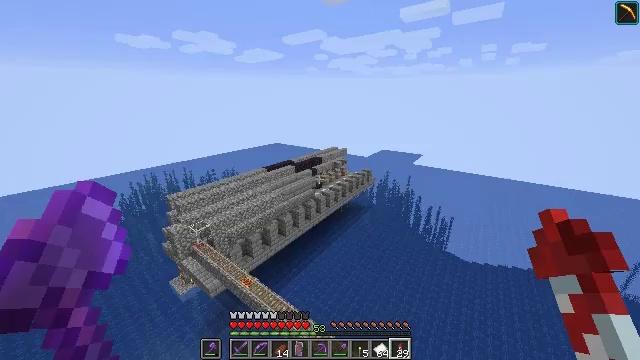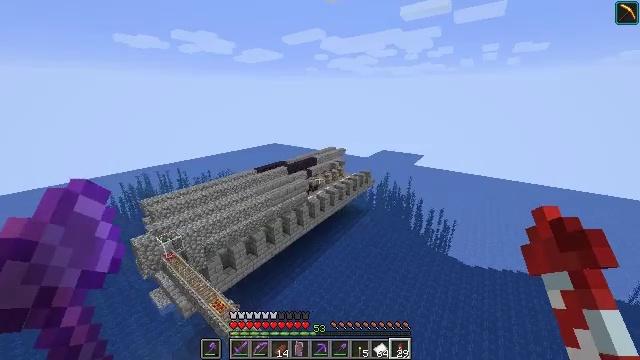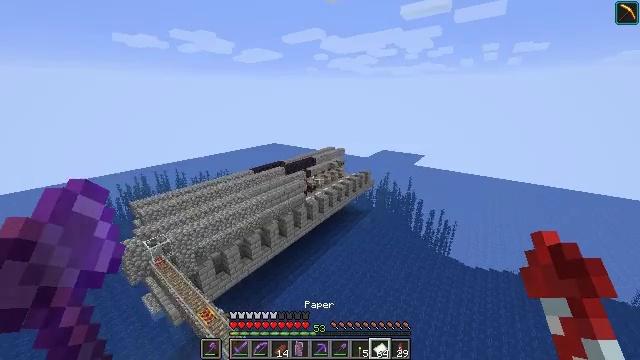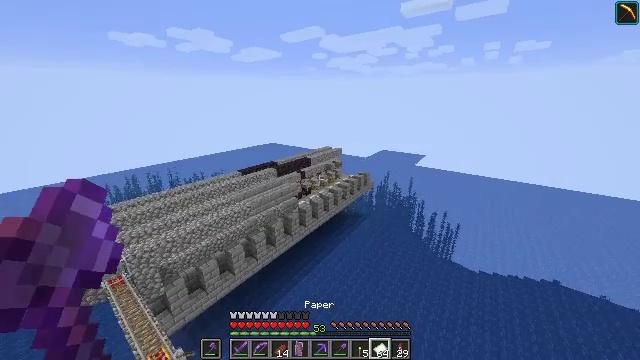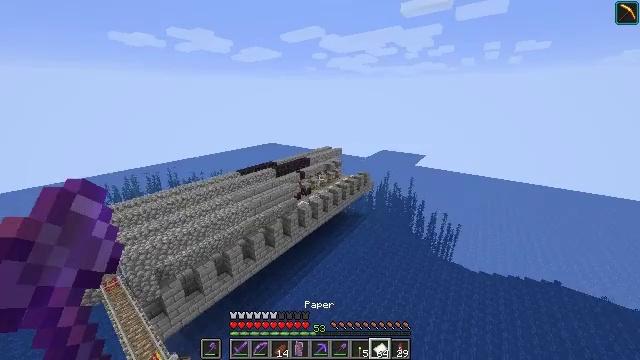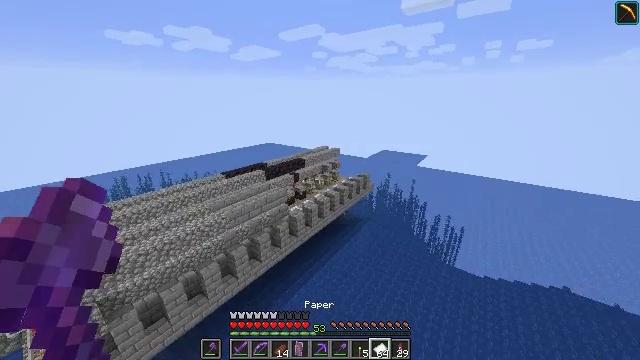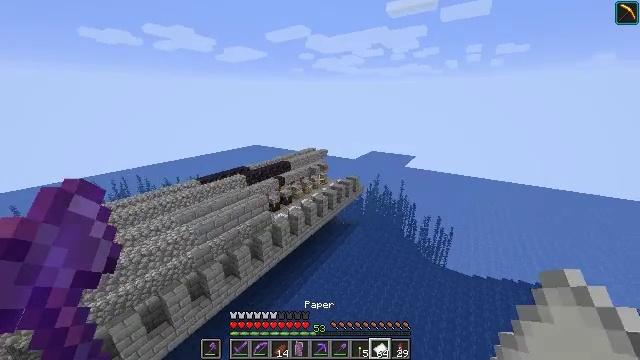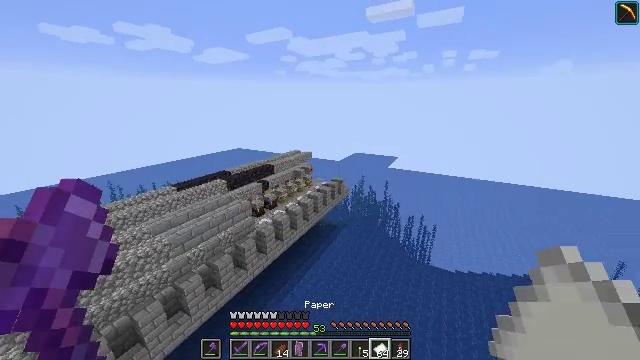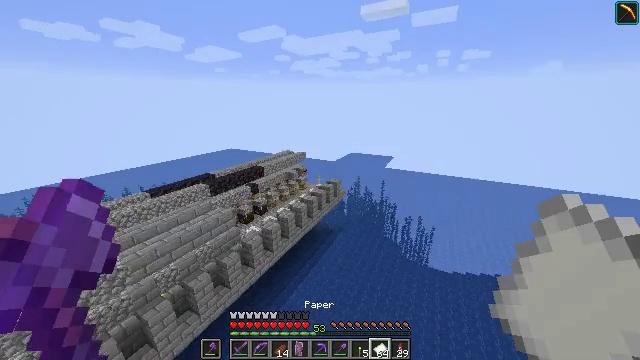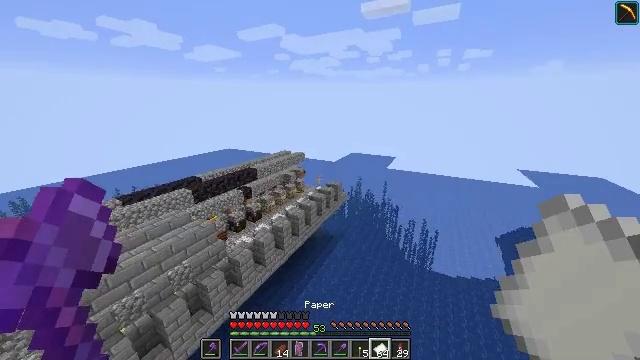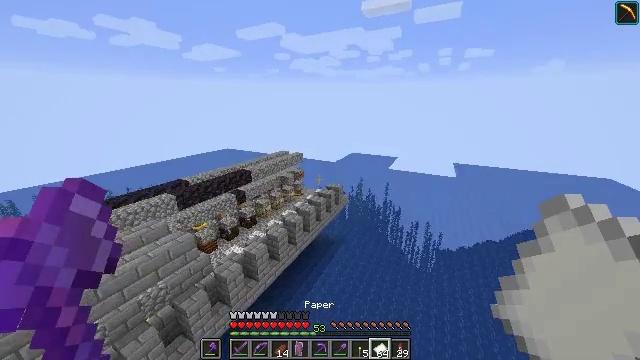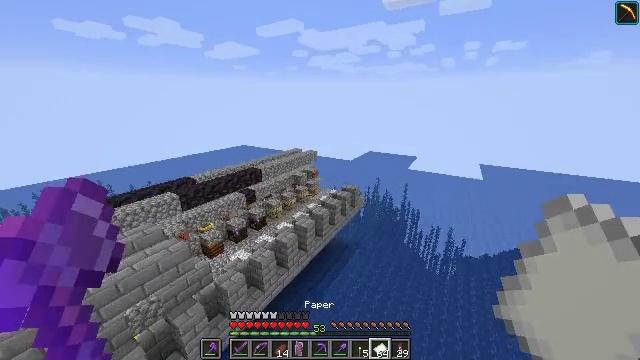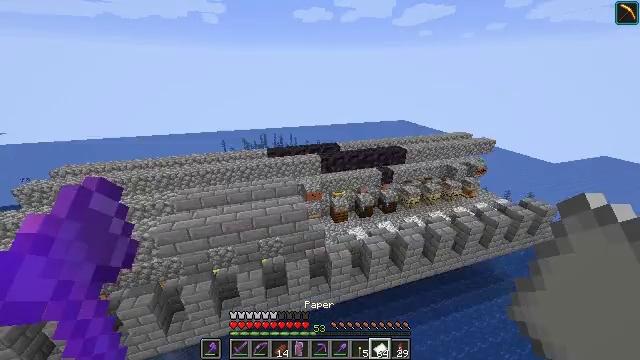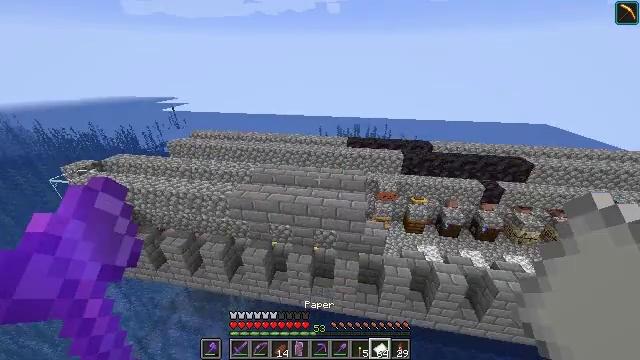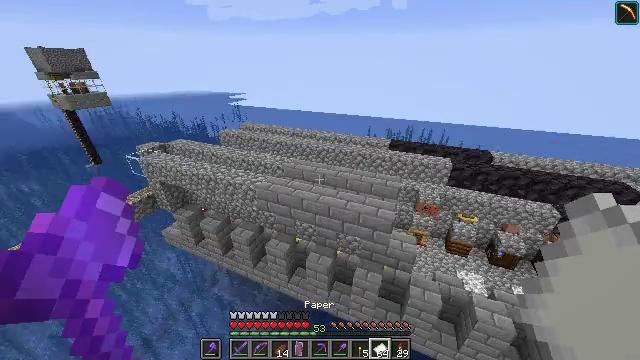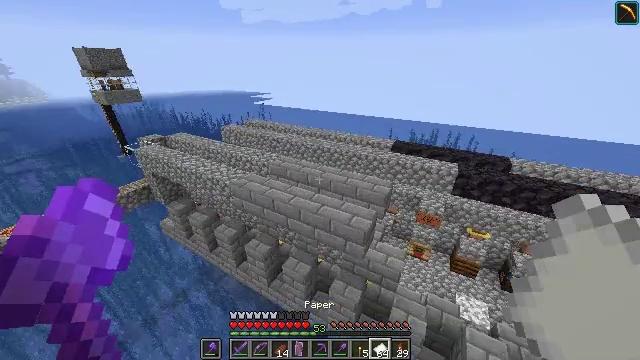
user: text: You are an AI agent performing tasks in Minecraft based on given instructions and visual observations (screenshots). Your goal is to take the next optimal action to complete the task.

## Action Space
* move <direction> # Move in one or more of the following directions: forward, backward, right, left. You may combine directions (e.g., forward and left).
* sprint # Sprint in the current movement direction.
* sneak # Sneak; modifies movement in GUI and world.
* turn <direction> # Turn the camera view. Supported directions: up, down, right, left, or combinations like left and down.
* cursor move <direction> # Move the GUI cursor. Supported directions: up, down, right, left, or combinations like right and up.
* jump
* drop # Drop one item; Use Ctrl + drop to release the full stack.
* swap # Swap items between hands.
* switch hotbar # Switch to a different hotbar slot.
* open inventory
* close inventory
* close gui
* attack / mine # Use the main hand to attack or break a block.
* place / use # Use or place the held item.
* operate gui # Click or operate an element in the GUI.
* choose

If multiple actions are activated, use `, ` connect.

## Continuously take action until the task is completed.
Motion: motion action
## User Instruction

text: craft item air
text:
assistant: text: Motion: move forward, sprint
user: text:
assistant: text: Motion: move forward, sprint
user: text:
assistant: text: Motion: move forward, sprint
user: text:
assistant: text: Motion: move forward, sprint
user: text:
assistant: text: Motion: move forward, sprint
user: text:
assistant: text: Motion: move forward, sprint, turn right
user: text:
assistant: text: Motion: move forward, sprint, turn right
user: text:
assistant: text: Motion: move forward, sprint, turn right
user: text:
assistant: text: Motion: move forward, sprint
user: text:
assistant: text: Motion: move forward, sprint
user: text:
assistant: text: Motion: move forward, sprint, turn left
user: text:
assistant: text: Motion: move forward, sprint, turn left and down
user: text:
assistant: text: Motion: move forward, sprint, turn left and down
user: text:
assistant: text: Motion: move forward, sprint, turn left
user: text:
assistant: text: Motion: move forward, sprint, turn left
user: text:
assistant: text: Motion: move forward, sprint, turn left
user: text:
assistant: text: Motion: move forward, sprint, turn left
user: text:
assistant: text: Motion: turn left
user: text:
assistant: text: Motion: turn left
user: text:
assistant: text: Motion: turn left
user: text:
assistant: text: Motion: no_op
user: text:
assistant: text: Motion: no_op
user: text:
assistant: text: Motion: turn right and down
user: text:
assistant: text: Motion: turn right and down
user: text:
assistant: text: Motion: turn right and down
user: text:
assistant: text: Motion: turn right and up
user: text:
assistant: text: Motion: turn right and up
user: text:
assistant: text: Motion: turn right and up
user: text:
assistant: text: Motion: no_op
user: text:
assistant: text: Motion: no_op